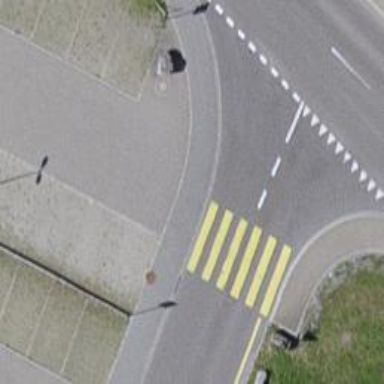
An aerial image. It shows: Road with traffic signals.